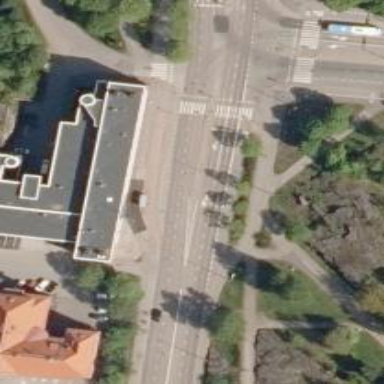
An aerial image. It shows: Asphalt cycleway.